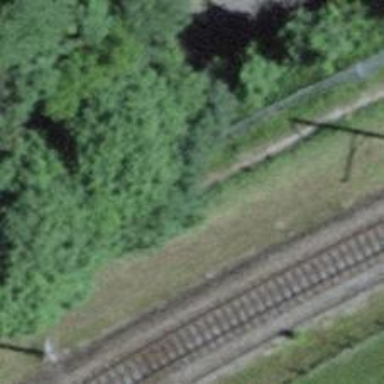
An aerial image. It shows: Path along embankment.